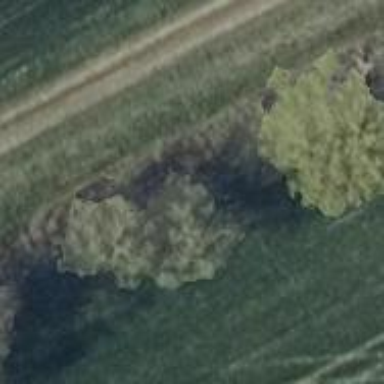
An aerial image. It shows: Row of deciduous broadleaved trees.